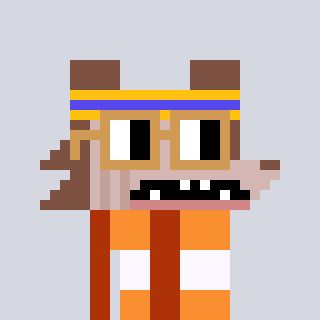
a pixel art character with square brown glasses, a werewolf-shaped head and a hotbrown-colored body on a cool background